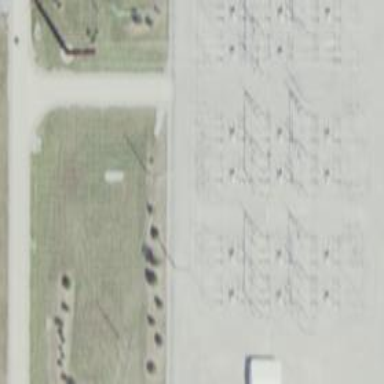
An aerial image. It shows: Switch for power supply.